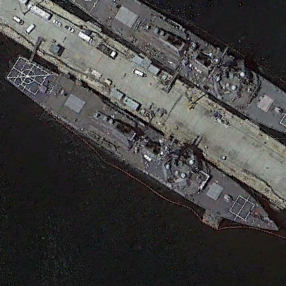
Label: destroyer